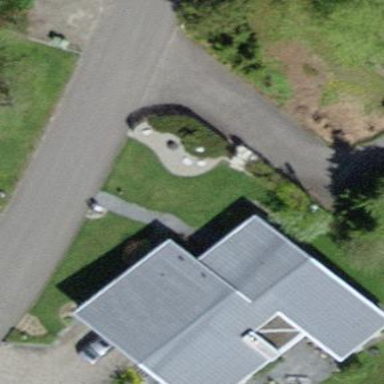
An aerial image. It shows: Simple house.